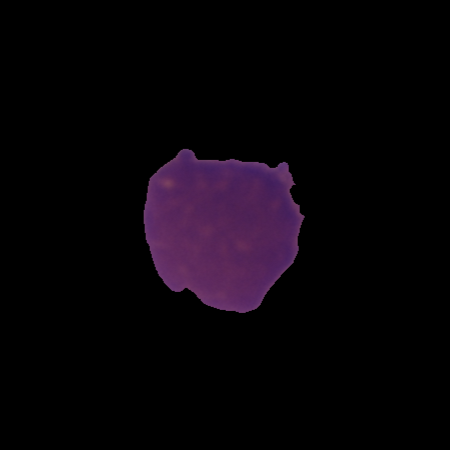
Label: healthy